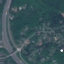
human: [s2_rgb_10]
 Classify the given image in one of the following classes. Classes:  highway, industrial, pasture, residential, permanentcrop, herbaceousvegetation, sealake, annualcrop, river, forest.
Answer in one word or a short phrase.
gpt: Highway